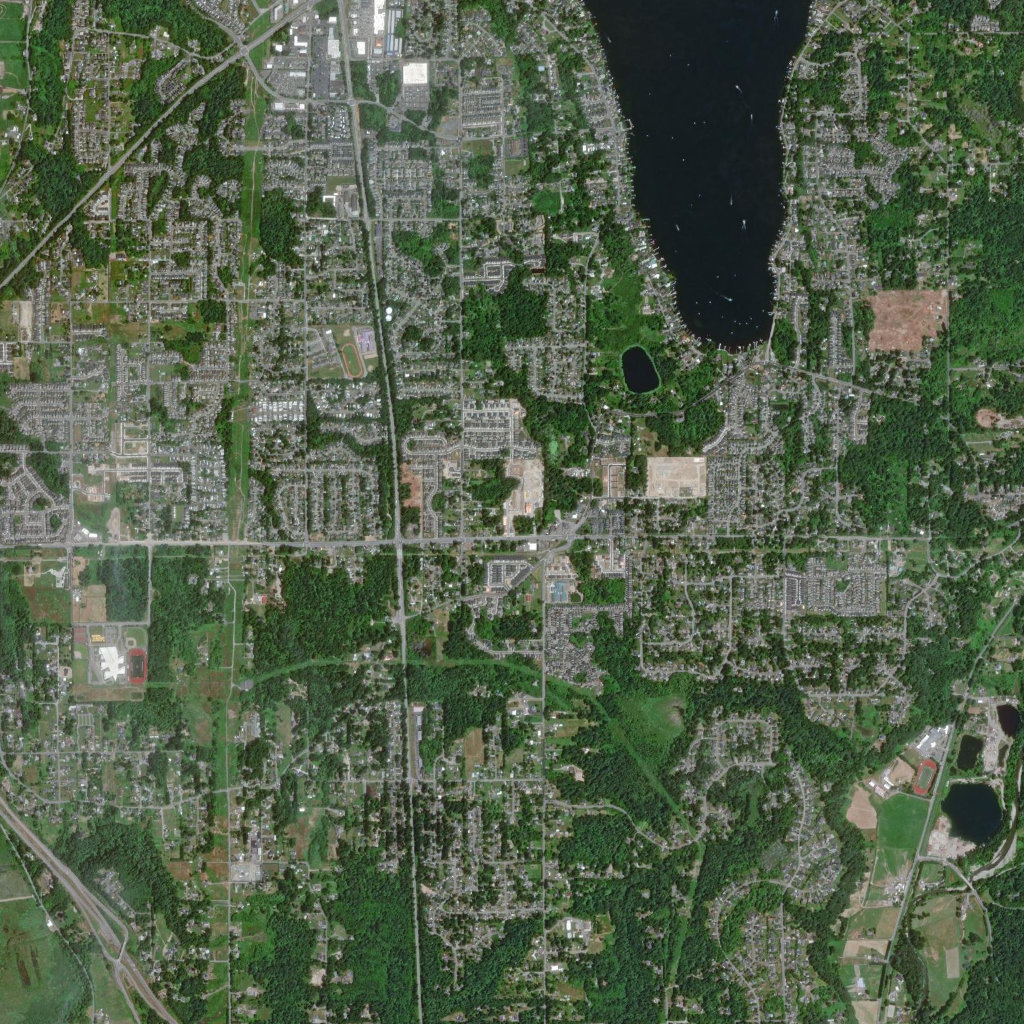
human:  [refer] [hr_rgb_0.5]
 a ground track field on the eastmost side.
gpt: <box>[[89, 73, 91, 77, 0]]</box>